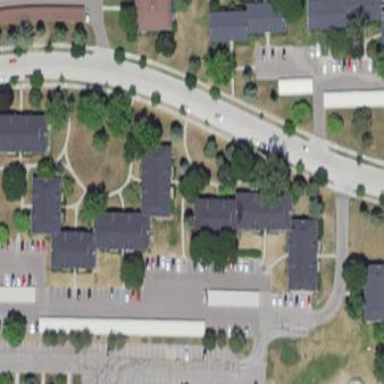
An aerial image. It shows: Image showing building with apartments.